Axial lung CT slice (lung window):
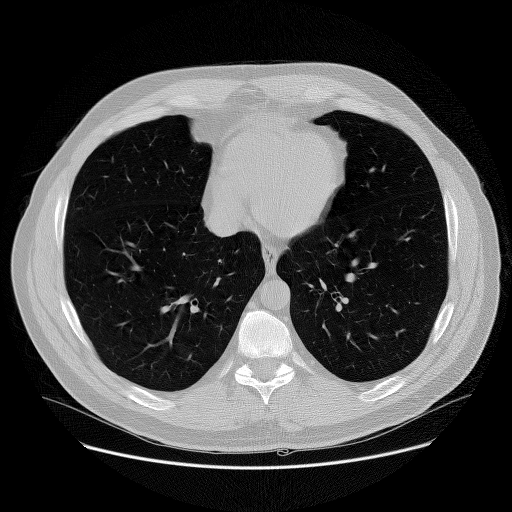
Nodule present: no